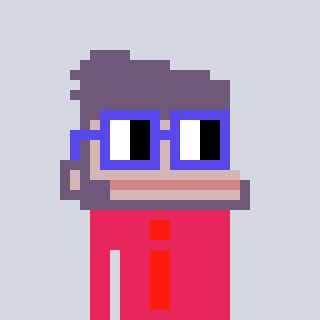
a pixel art character with square blue glasses, a ape-shaped head and a redpinkish-colored body on a cool background